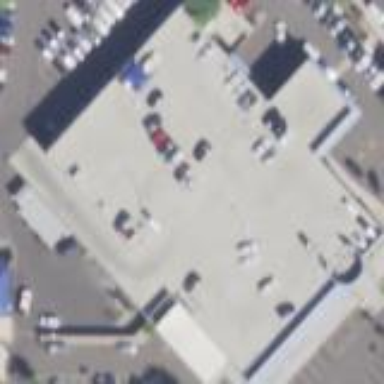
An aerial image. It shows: Car shop building.